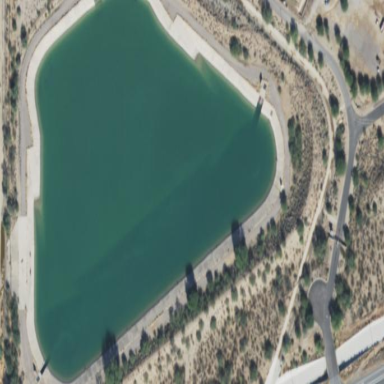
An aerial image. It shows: Reservoir of water located near wastewater plant.